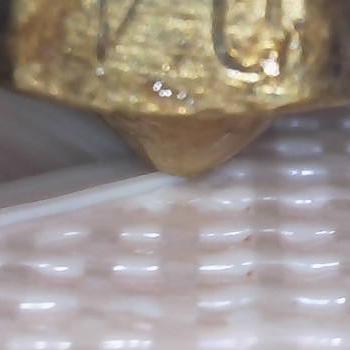
Flow rate: 59%